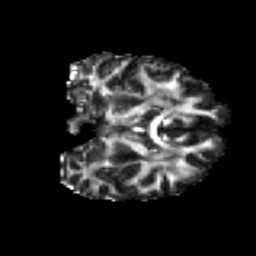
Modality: FA
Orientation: coronal
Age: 22
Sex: female
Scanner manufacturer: ge
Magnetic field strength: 3 T
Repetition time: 7.8 s
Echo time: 0.0606 s